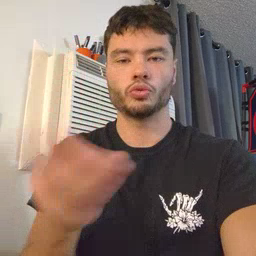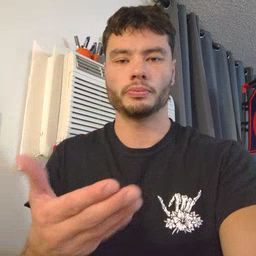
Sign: bedroom